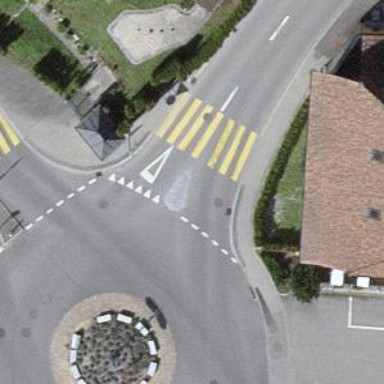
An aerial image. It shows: Zebra crossing on the road.